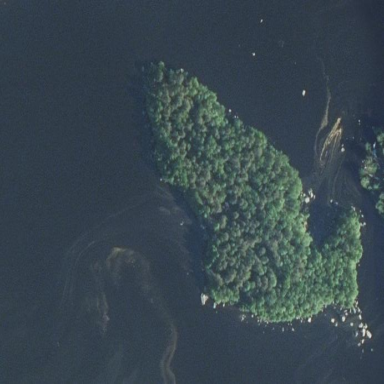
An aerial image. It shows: Islet.